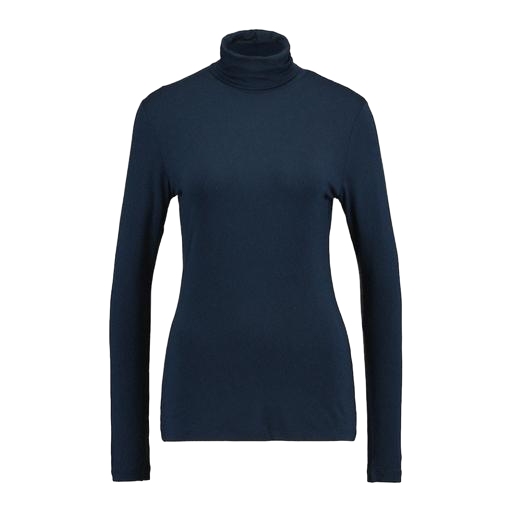
high-neck top, high-neck ribbed-jersey t-shirt, blue still long-sleeved top, white background